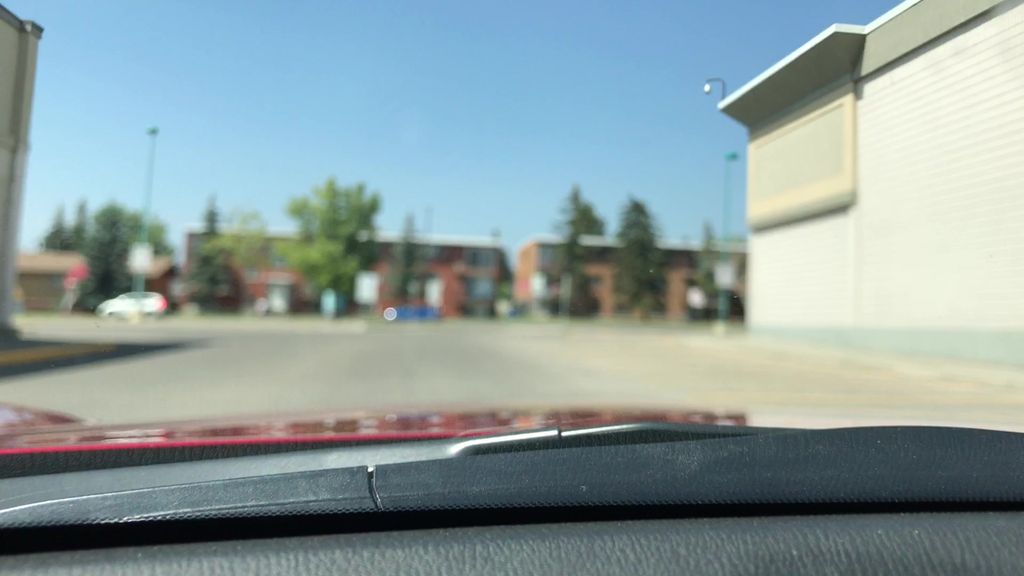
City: calgary